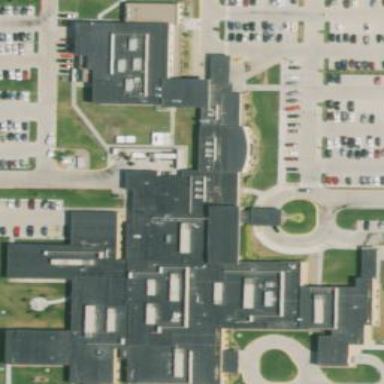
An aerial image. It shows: Hospital building.